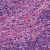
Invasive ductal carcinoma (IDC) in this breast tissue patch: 1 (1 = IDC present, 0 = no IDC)